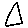
Label: triangle